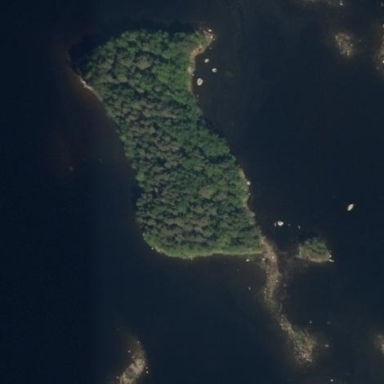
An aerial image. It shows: Islet.